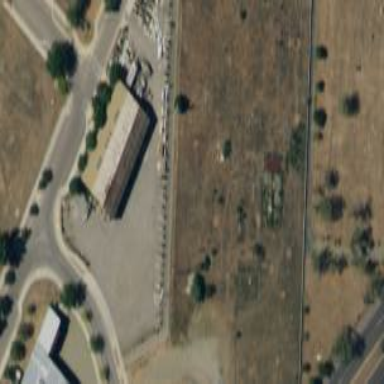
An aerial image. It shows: Social center situated in cemetery.